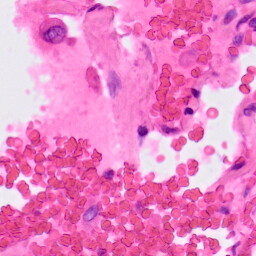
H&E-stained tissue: Lung